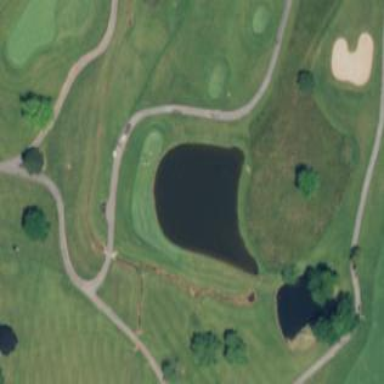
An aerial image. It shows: Water hazard on golf course. The hazard is natural water feature.